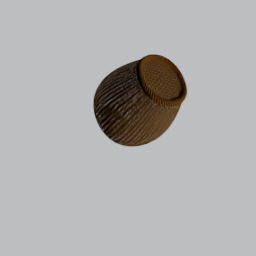
Label: decoration